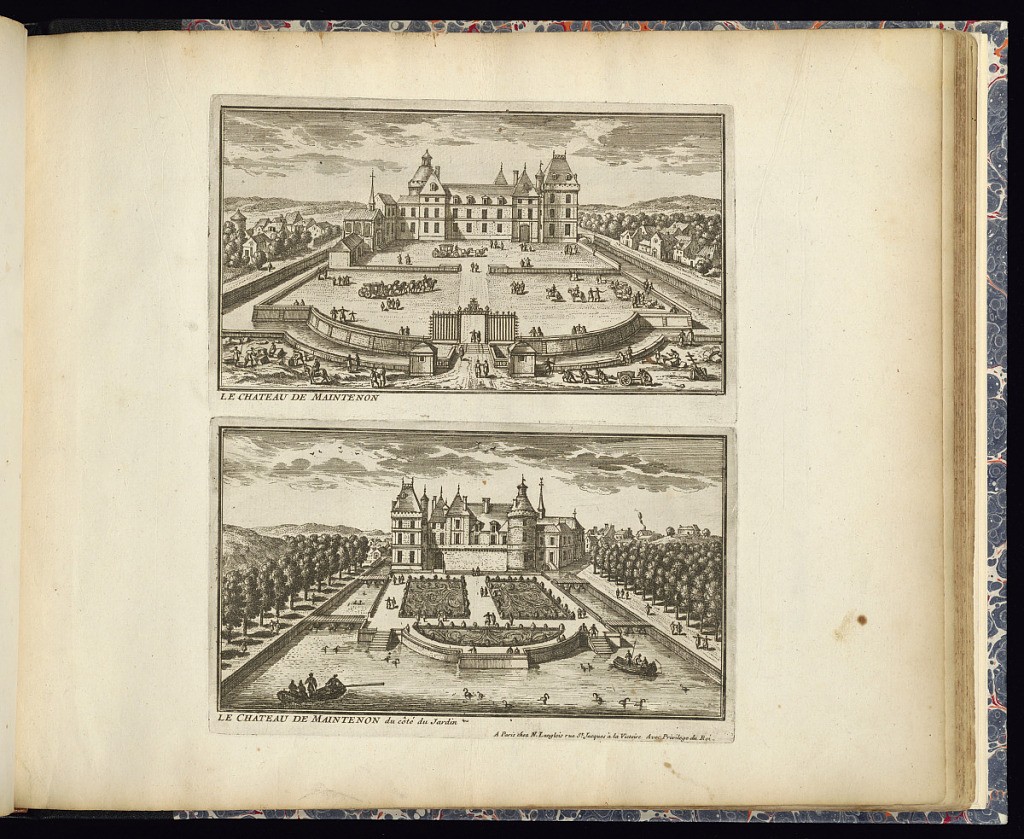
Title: LE CHATEAU DE MAINTENON (Upper Plate)
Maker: Adam Perelle, French, 1638 – 1695
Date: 1674–1703
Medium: Etching on laid paper
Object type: Print
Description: Two plates printed one above the other. Views of the chateau of Maintenon. The upper plate illustrates the entrance to the chateau with its courtyard, gates, and moat with buildings and houses in the background. The lower plate illustrates the garden façade with formal parterre planting and water basin in the foreground. Trees on either side. Figures throughout the grounds in both views. The plates are titled.